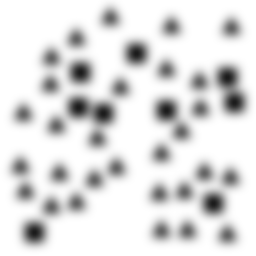
Squares: 9
Triangles: 29
Stars: 0
Total shapes: 38